\begin{flushleft}
\raggedright
已知 \(S = \{(x,y)\mid (x-2)^2 + (y-m)^2 = 1, y \ge 0\} \cup \{(x,y)\mid (x-2)^2 + (y+m)^2 = 1, y \ge 0\}\)，\(T = \left\{(x,y)\mid y = \frac{1}{2}x\right\}\)，\(P = S \cap T\)，则下列结论中正确的是 \underline{\quad\quad\quad}。

    \textcircled{1} 当 \(m = \frac{1}{2}\) 时，\(S \cap \{(x,y)\mid y = 0\} = \left\{\left(2 - \frac{\sqrt{3}}{2},0\right),\left(2 + \frac{\sqrt{3}}{2},0\right)\right\}\)；

    \textcircled{2} 当 \(m = \frac{\sqrt{5}}{2} + 1\) 时，\(P\) 有 1 个元素；

    \textcircled{3} 若 \(P\) 有 2 个元素，则 \(m \in \left(-\frac{\sqrt{5}}{2}-1,-\frac{\sqrt{5}}{2}+1\right) \cup \left(\frac{\sqrt{5}}{2}-1,\frac{\sqrt{5}}{2}+1\right)\)；

    \textcircled{4} 若 \(P\) 有 4 个元素，则 \(m\) 无整数解；
\end{flushleft}
【解答】
【答案】\textcircled{1}\textcircled{2}\textcircled{4}

【分析】根据直线和圆的位置关系、并集、交集的知识对选项进行分析，从而确定正确答案。

【详解】
\textcircled{1} 当 \(m = \frac{1}{2}\) 时，
\[
S = \left\{(x,y)\mid (x-2)^2 + \left(y-\frac{1}{2}\right)^2 = 1, y \ge 0\right\} \cup \left\{(x,y)\mid (x-2)^2 + \left(y+\frac{1}{2}\right)^2 = 1, y \ge 0\right\},
\]
由 \((x-2)^2 + \left(y-\frac{1}{2}\right)^2 = 1\) 令 \(y = 0\)，解得 \(x = 2 \pm \frac{\sqrt{3}}{2}\)，

由 \((x-2)^2 + \left(y+\frac{1}{2}\right)^2 = 1\) 令 \(y = 0\)，解得 \(x = 2 \pm \frac{\sqrt{3}}{2}\)，

画出 \(S\) 对应点集如下图所示，所以 \(S \cap \{(x,y)\mid y = 0\} = \left\{\left(2 - \frac{\sqrt{3}}{2},0\right),\left(2 + \frac{\sqrt{3}}{2},0\right)\right\}\)，

所以\textcircled{1}正确。

\textcircled{2} 当 \(m = \frac{\sqrt{5}}{2} + 1\) 时，
\[
\begin{aligned}
S &= \left\{(x,y) \mid (x-2)^2 + \left(y - \left(\frac{\sqrt{5}}{2}+1\right)\right)^2 = 1,\ y \ge 0 \right\} \\
  &\cup \left\{(x,y) \mid (x-2)^2 + \left(y + \left(\frac{\sqrt{5}}{2}+1\right)\right)^2 = 1,\ y \ge 0 \right\} \\
  &= \left\{(x,y) \mid (x-2)^2 + \left(y - \left(\frac{\sqrt{5}}{2}+1\right)\right)^2 = 1,\ y \ge 0 \right\} \\
\end{aligned}
\]

画出 \(S\) 对应点集如下图所示，

圆 \((x-2)^2 + \left(y-\left(\frac{\sqrt{5}}{2}+1\right)\right)^2 = 1\) 的圆心为 \(\left(2,\frac{\sqrt{5}}{2}+1\right)\)，半径为 1，

直线 \(y = \frac{1}{2}x\)，即 \(x - 2y = 0\)，
\(\left(2,\frac{\sqrt{5}}{2}+1\right)\) 到直线 \(x - 2y = 0\) 的距离为 \(\frac{\left|2 - 2\left(\frac{\sqrt{5}}{2}+1\right)\right|}{\sqrt{5}} = 1\)，

所以圆 \((x-2)^2 + \left(y-\left(\frac{\sqrt{5}}{2}+1\right)\right)^2 = 1\) 与直线 \(y = \frac{1}{2}x\) 相切，

所以 \(P = S \cap T\) 有 1 个元素，所以\textcircled{2}正确。

对于\textcircled{3}，当 \(m = 0\) 时，
\[
S = \left\{(x,y)\mid (x-2)^2 + y^2 = 1, y \ge 0\right\},
\]
画出 \(S\) 对应点集如下图所示，半圆的圆心为 \((2,0)\)，半径为 1，
\((2,0)\) 到直线 \(x - 2y = 0\) 的距离为 \(\frac{2}{\sqrt{5}} < 1\)，
此时 \(P\) 有 2 个元素，所以\textcircled{3}错误。

对于\textcircled{4}，若 \(|m| \ge 1\)，

则 \(S = \{(x,y)\mid (x-2)^2 + (y-m)^2 = 1, y \ge 0\} \cup \{(x,y)\mid (x-2)^2 + (y+m)^2 = 1, y \ge 0\}
= \{(x,y)\mid (x-2)^2 + (y-|m|)^2 = 1, y \ge 0\}\)，

此时直线 \(y = \frac{1}{2}x\) 与圆 \((x-2)^2 + (y-|m|)^2 = 1\) 至多有 2 个公共点，不符合题意。

若 \(m = 0\)，则由\textcircled{3}的分析可知 \(P\) 有 2 个元素，

综上所述，若 \(P\) 有 4 个元素，则 \(m\) 无整数解，所以\textcircled{4}正确。

故答案为：\textcircled{1}\textcircled{2}\textcircled{4}

【点睛】思路点睛：解新定义题型的步骤：(1)理解“新定义”——明确“新定义”的条件、原理、方法、步骤和结论。(2)重视“举例”，利用“举例”检验是否理解和正确运用“新定义”；归纳“举例”提供的解题方法，归纳“举例”提供的分类情况。(3)类比新定义中的概念、原理、方法，解决题中需要解决的问题。
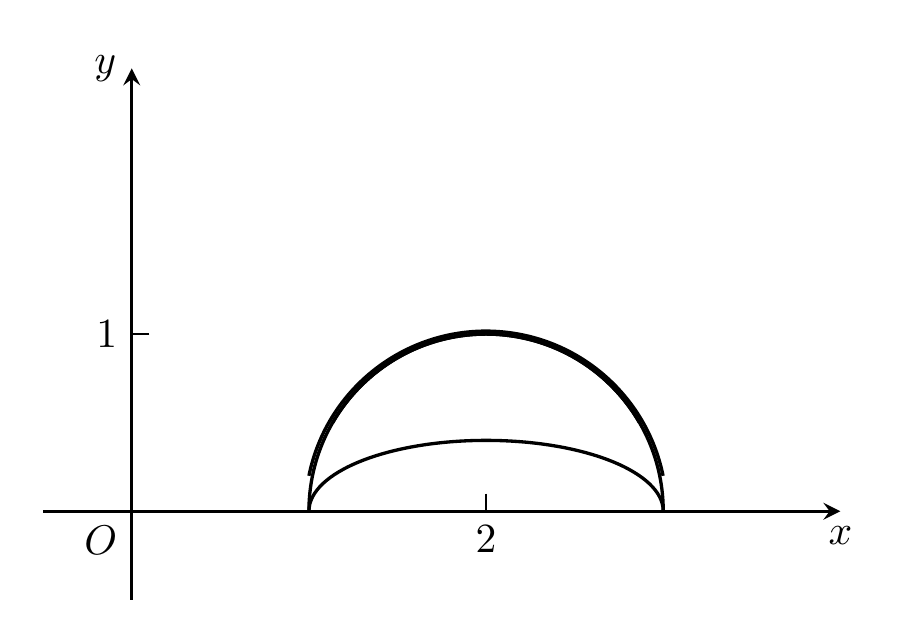
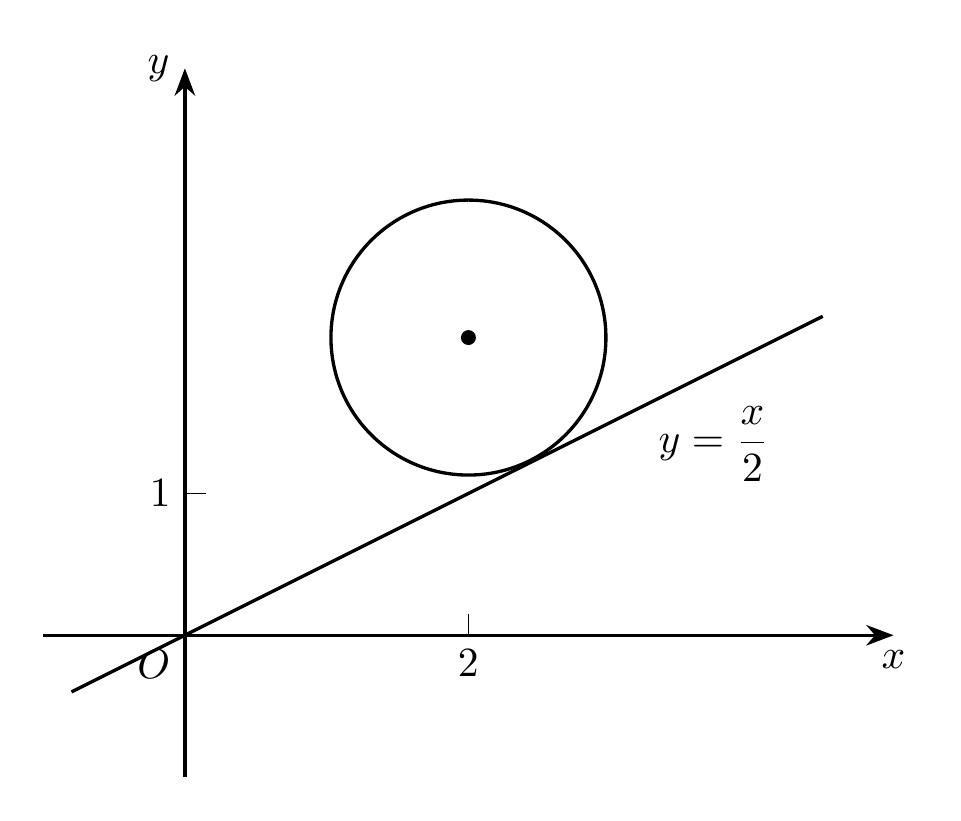
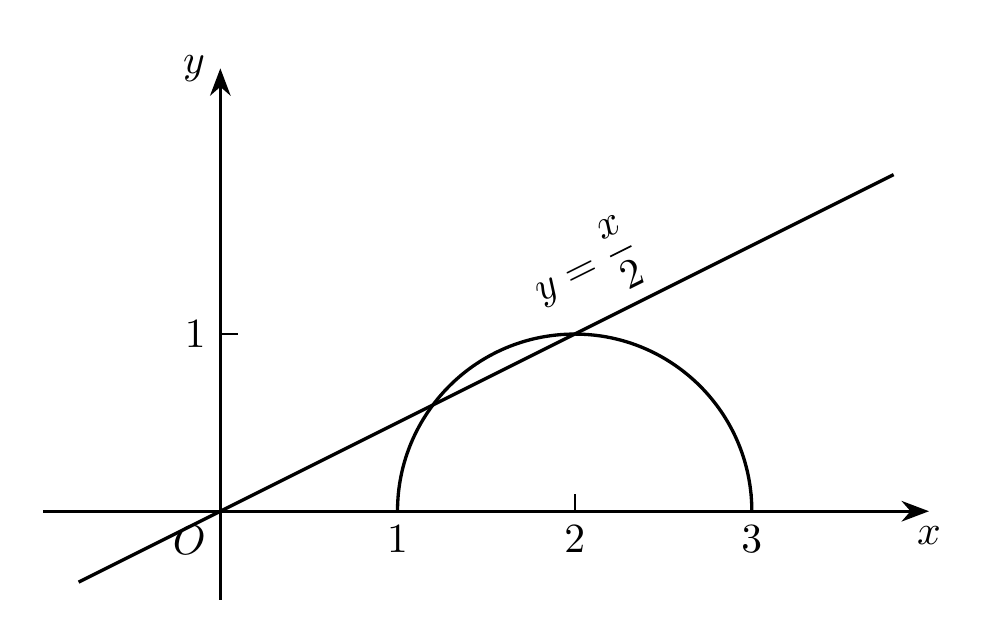